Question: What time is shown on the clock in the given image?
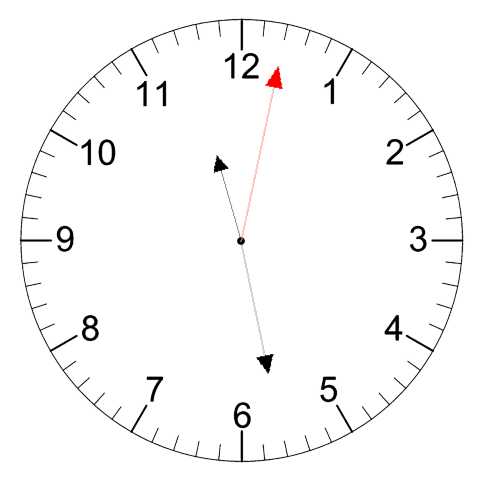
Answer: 11:28:02